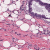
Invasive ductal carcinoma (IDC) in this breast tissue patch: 0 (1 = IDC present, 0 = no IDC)